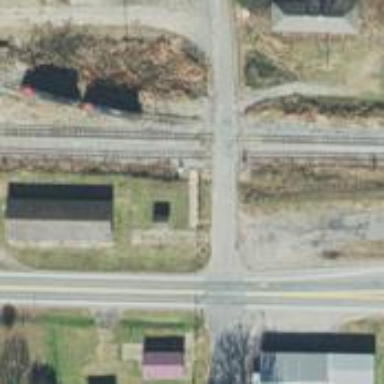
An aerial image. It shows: Level crossing along the railway.